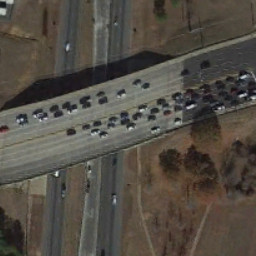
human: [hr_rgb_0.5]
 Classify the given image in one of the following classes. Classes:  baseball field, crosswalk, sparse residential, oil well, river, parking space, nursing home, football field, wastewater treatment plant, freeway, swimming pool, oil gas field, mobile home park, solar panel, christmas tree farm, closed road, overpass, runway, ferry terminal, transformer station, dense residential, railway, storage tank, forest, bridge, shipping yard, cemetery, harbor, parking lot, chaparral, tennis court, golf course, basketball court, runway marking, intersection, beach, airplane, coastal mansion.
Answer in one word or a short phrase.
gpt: overpass